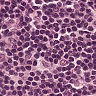
Metastatic tissue present: no